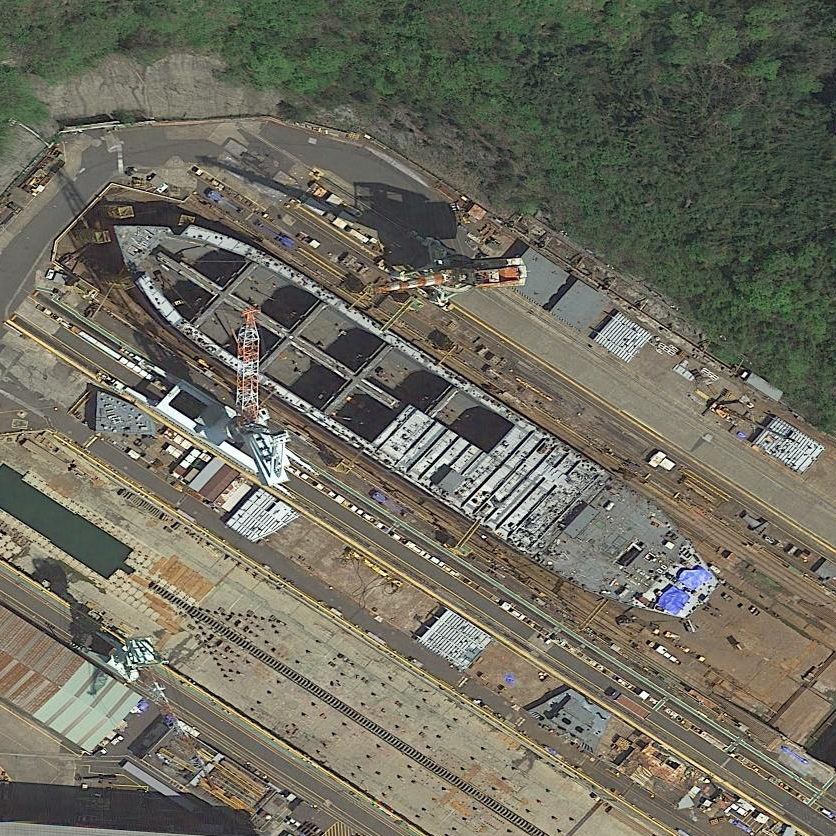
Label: civil